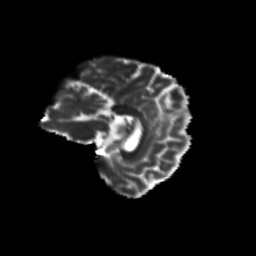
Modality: T2w
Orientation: sagittal
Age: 46
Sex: female
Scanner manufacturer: siemens
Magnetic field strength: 3 T
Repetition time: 8.6 s
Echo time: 0.095 s